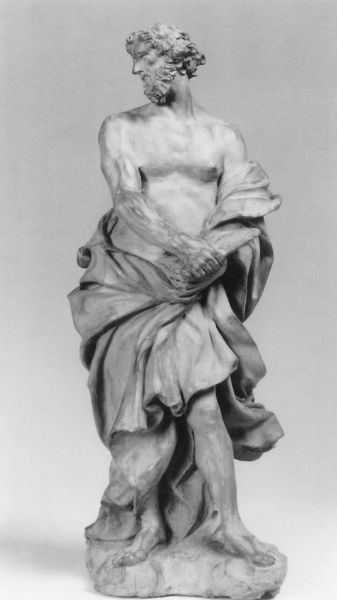
Titel: Hl. Bartholomäus
Künstler: Giuseppe Mazzuoli
Institution: Trento, Privatsammlung
Schlagwörter: kopf, körper, mann, nackt, schatten, brust, haar, marmor, profil, blick, tuch, bart, arm, falten, johannes, sockel, stehen, stein, hände, gewand, mantel, stehend, schultern, skulptur, beine, bein, man, fels, muskeln, halbakt, halbnackt, plastik, knie, oberkörper, foto, buch, seite, schwarzweiß, statuette, hüfte, toga, gewendet, muskolös, ru6, nuttensohn